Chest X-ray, AP view. Patient: 45 years old, sex M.
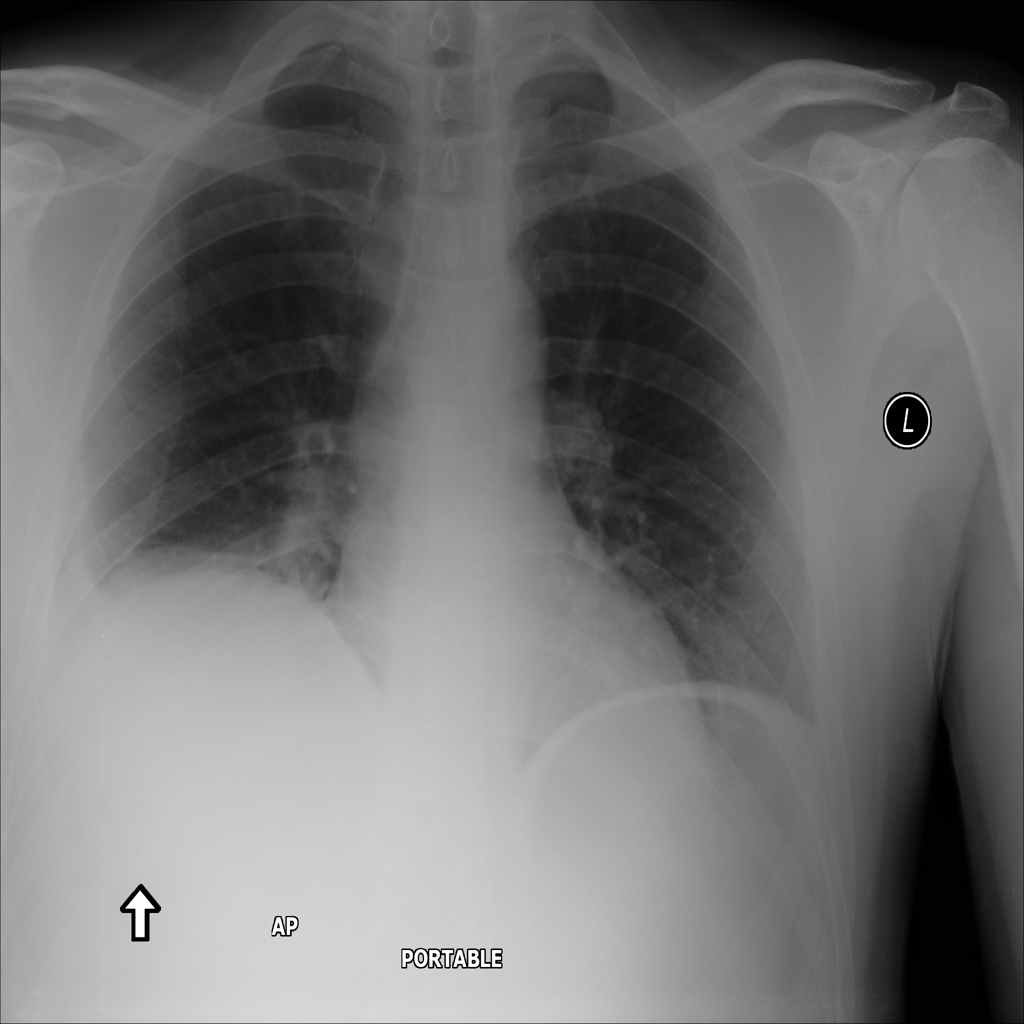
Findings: Atelectasis, Effusion